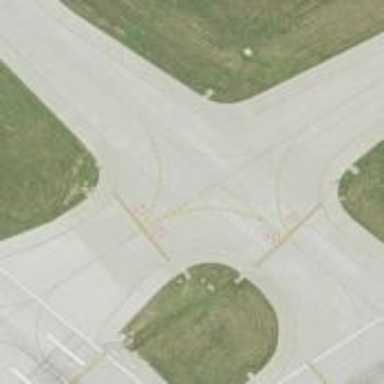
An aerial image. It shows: Image of taxiway at airport.